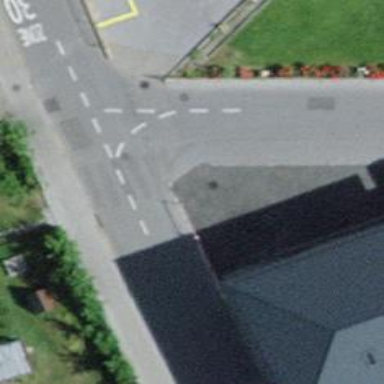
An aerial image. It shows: Zebra crossing on the road.